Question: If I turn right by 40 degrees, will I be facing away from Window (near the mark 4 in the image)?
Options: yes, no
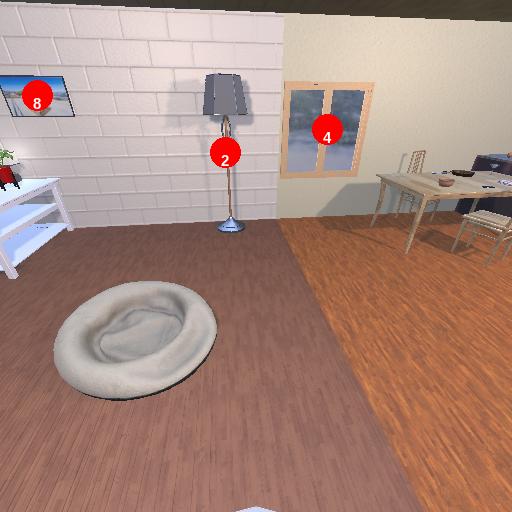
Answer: yes